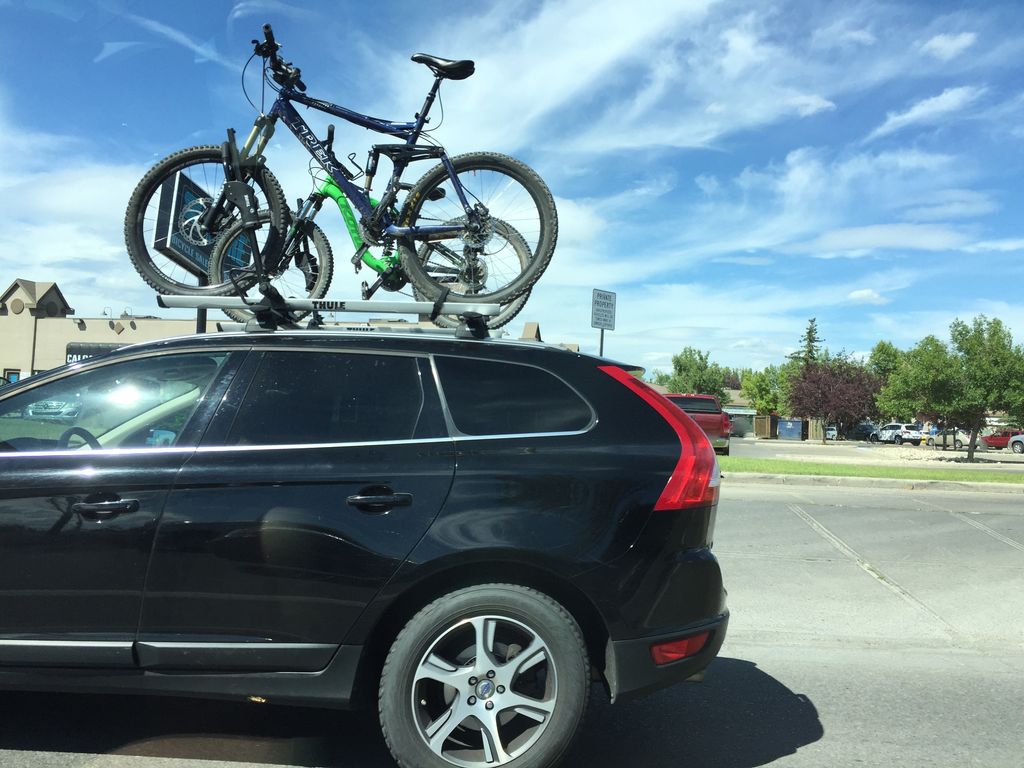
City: calgary